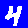
Digit: 4